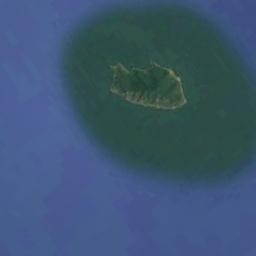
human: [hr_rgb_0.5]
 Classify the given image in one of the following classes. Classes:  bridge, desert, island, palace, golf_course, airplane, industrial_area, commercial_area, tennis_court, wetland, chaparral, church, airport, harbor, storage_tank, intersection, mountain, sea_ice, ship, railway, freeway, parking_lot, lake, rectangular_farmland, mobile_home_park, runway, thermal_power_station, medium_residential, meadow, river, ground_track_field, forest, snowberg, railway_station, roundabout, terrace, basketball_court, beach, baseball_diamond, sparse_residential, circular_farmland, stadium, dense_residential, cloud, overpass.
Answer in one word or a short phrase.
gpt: island